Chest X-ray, AP view. Patient: 66 years old, sex M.
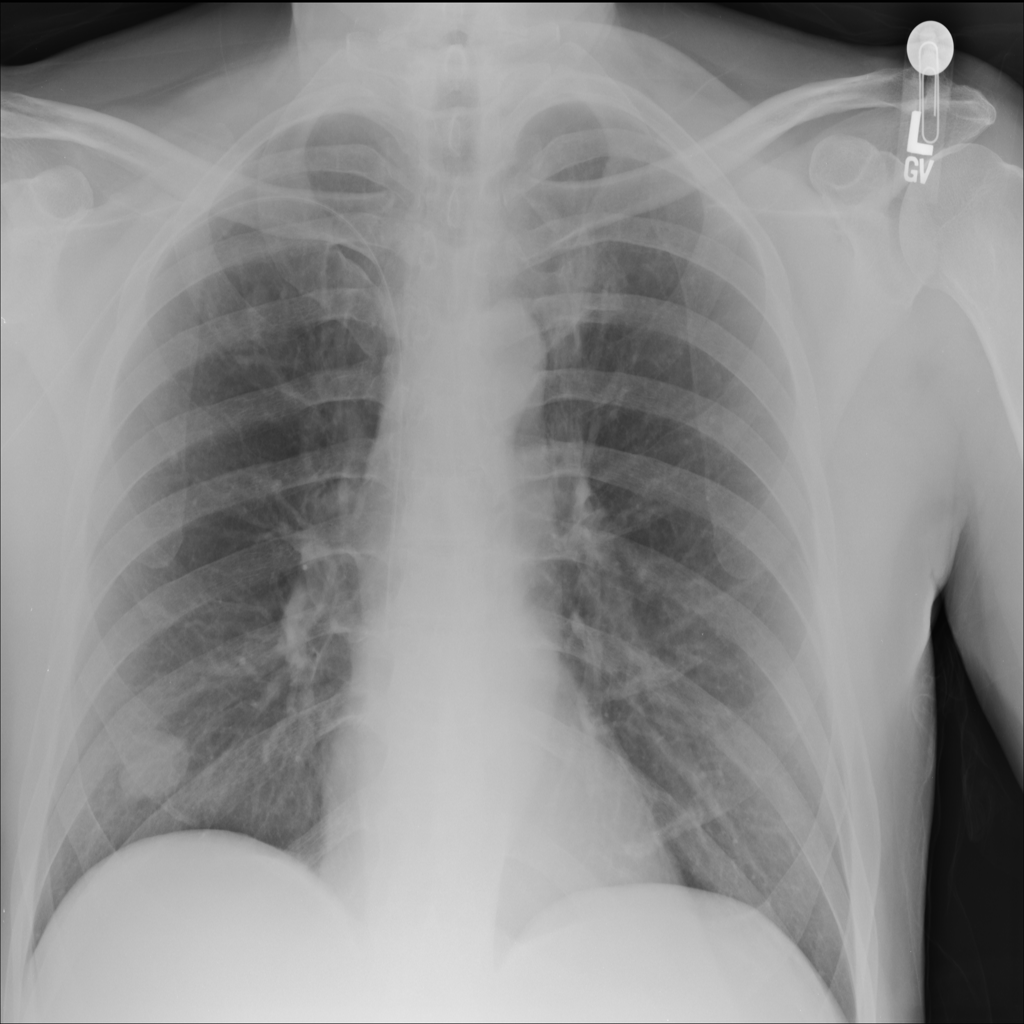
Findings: No Finding